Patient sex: M
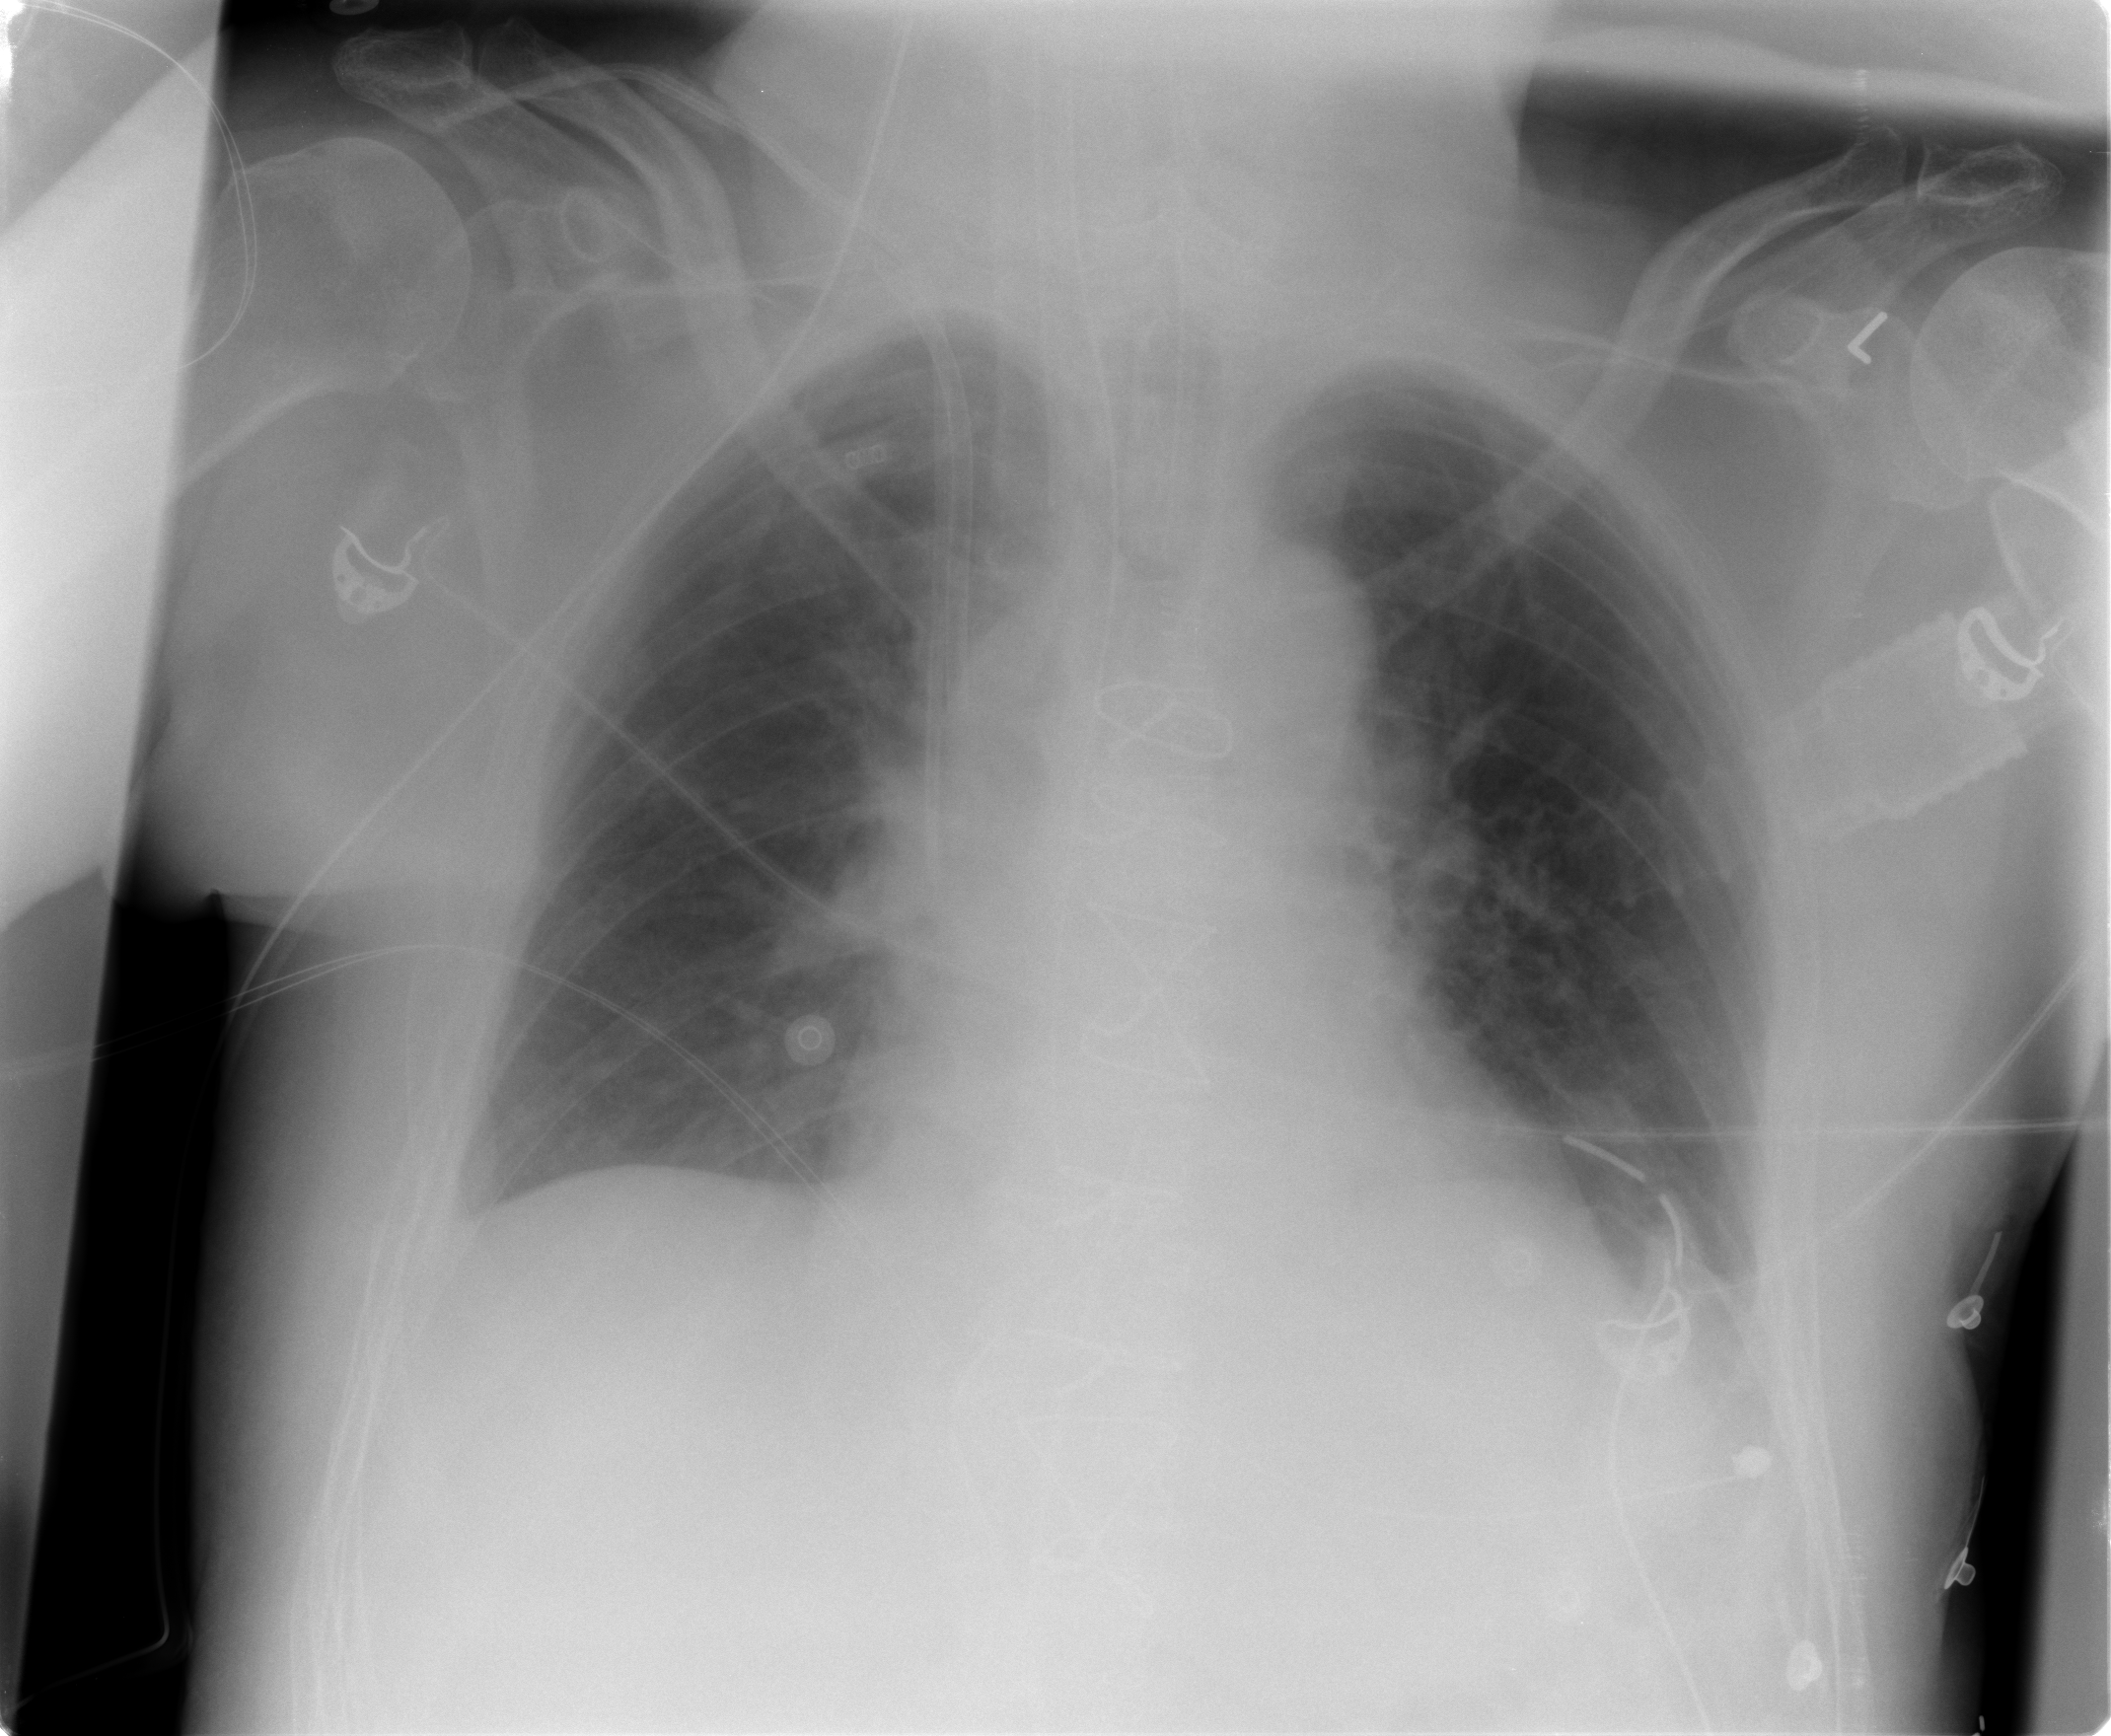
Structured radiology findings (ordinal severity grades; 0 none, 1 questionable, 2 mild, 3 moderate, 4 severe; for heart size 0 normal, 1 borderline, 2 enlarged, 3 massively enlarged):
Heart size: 1
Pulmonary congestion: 0
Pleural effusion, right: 1
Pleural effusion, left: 2
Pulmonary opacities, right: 0
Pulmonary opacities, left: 0
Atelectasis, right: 0
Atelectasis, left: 2